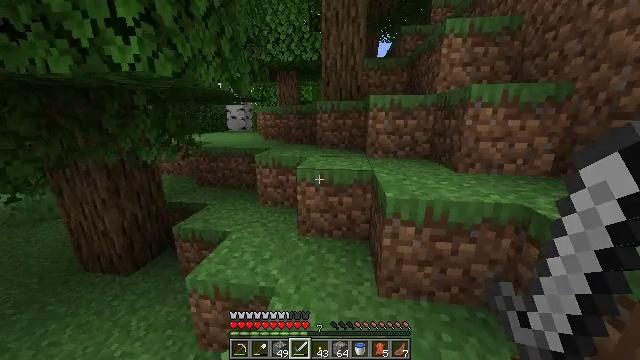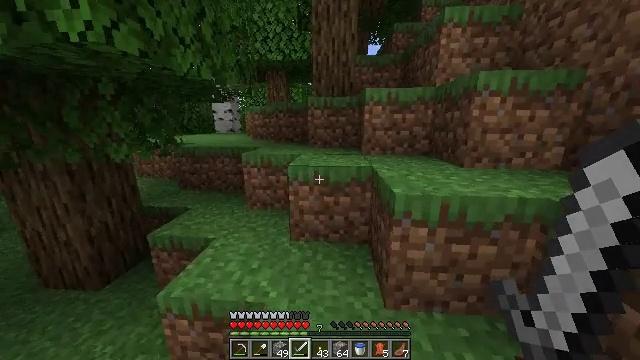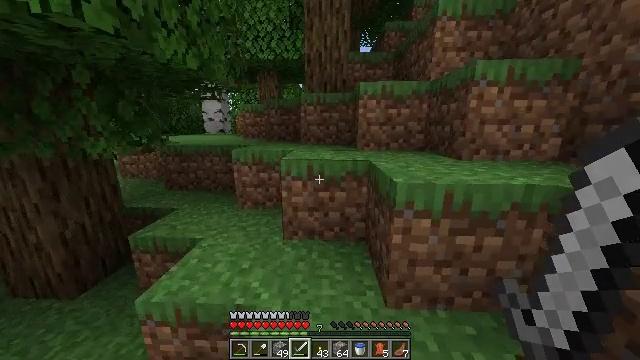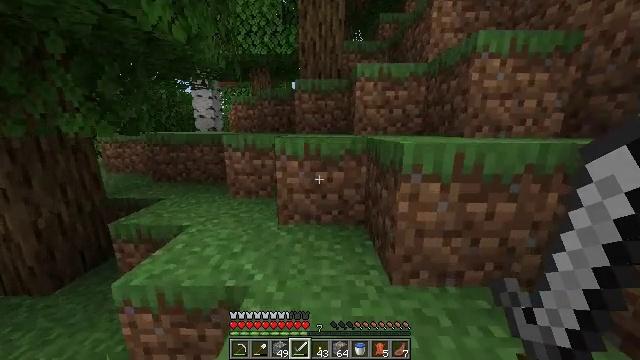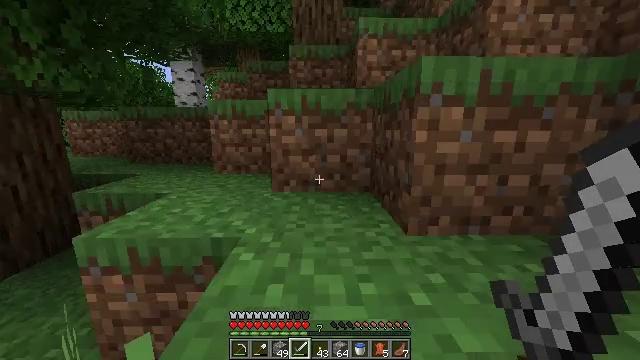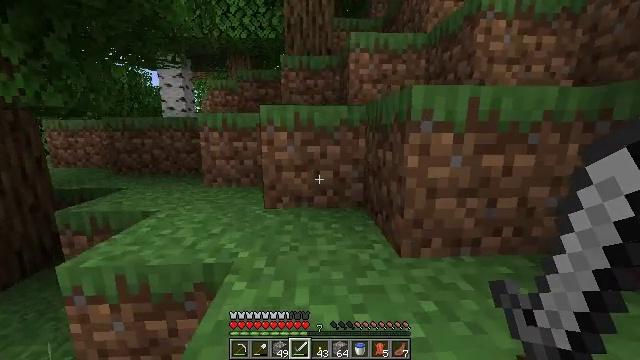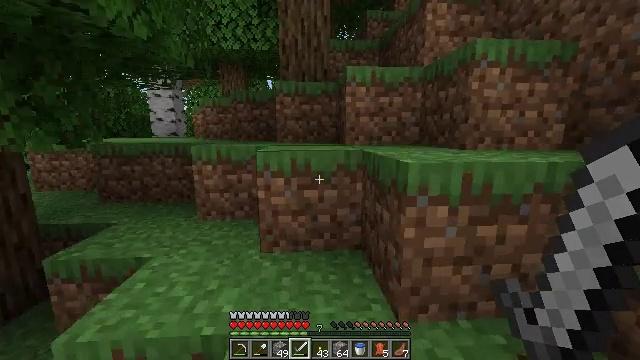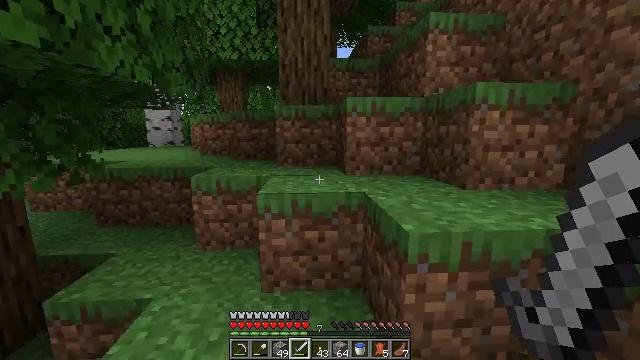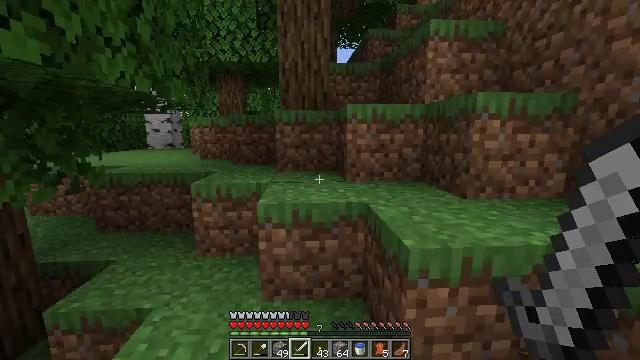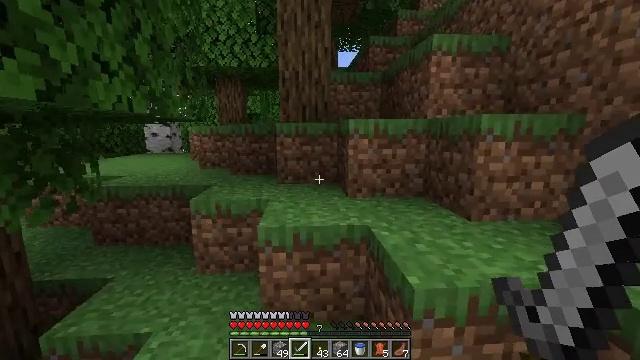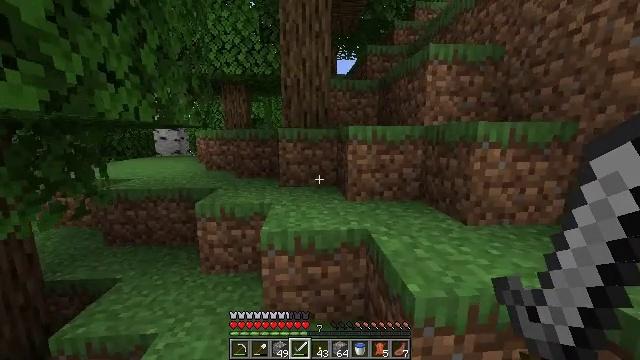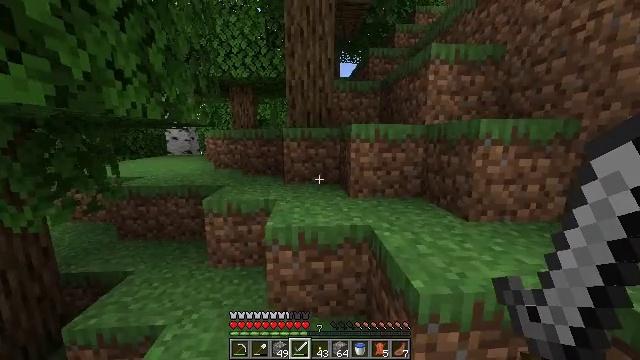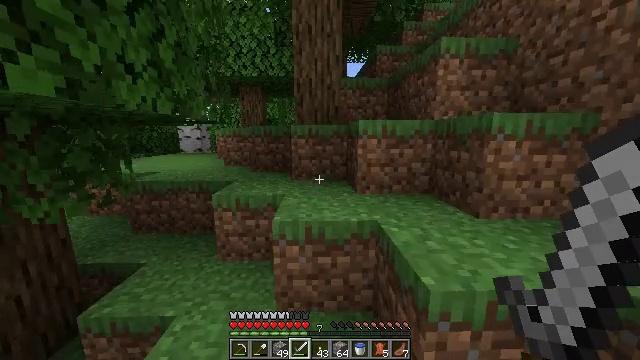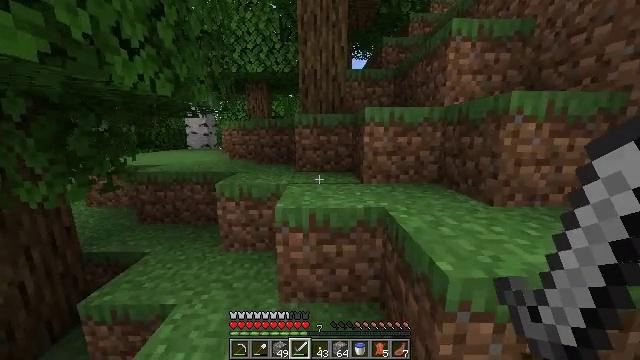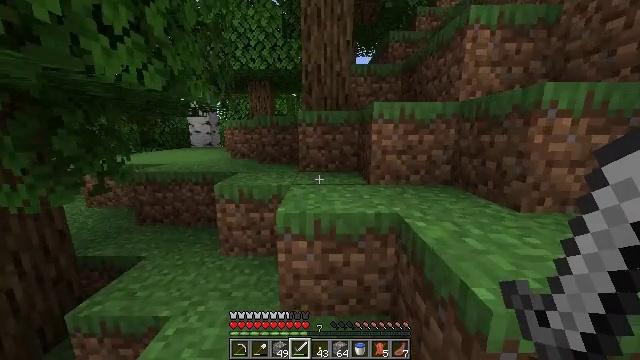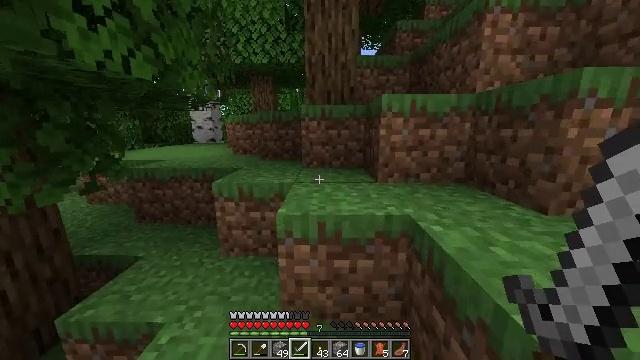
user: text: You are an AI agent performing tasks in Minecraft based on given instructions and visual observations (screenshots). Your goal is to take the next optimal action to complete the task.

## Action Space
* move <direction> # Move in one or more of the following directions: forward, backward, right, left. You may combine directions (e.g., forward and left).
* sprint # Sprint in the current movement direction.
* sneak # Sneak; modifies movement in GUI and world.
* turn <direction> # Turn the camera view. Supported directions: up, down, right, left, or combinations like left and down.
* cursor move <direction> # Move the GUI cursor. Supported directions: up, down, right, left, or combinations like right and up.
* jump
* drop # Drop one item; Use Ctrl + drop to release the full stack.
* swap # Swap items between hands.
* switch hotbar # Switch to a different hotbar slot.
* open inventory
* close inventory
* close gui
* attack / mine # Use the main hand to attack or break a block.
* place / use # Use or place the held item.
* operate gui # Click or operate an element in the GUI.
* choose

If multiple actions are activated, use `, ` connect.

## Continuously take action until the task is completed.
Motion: motion action
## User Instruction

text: Remove a peony from the inventory.
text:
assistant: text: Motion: move forward, sprint, turn right
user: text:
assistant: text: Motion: move forward, sprint, turn right
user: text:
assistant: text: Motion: move forward, sprint, turn right, jump
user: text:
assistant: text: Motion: move forward, sprint, turn right, jump
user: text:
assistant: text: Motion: move forward, sprint, turn right and up, jump
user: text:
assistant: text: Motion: move forward, sprint, turn right, jump
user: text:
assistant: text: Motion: move forward, sprint, jump
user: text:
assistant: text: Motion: move forward, sprint
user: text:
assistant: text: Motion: move forward, sprint
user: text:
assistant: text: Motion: move forward, sprint
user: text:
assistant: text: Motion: move forward, sprint
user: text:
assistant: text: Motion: move forward, sprint, turn left
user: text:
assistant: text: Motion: move forward, sprint, turn left
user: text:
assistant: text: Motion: move forward, sprint
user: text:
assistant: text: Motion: move forward, sprint, turn down
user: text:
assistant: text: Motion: move forward, sprint, jump
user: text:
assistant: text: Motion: move forward, sprint, jump
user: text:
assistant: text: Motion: move forward, sprint, turn down, jump
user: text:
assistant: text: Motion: move forward, sprint, turn left, jump
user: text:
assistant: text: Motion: move forward, sprint, turn left and down, jump
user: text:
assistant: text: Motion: move forward, sprint, turn left and down
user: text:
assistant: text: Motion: move forward, sprint, turn left
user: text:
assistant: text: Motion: move forward, sprint
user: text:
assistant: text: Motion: move forward, sprint
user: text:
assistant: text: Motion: move forward, sprint
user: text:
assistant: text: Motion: move forward, sprint
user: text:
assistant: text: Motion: move forward and move left, sprint
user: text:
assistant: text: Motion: move forward and move left, sprint, turn up
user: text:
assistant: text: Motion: move forward and move left, sprint, turn right and up
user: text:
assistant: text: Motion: move forward and move left, sprint, turn right